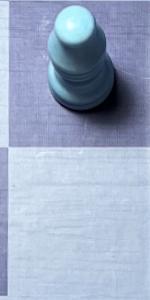
Label: Empty